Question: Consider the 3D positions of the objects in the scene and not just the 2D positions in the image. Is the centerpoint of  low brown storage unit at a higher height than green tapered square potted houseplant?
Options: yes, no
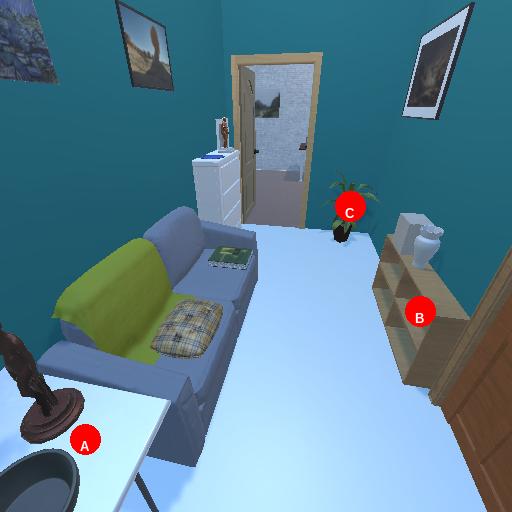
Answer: yes